Field crop: maize
Growth stage: 2
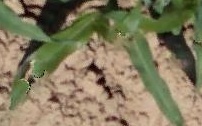
Species: maize